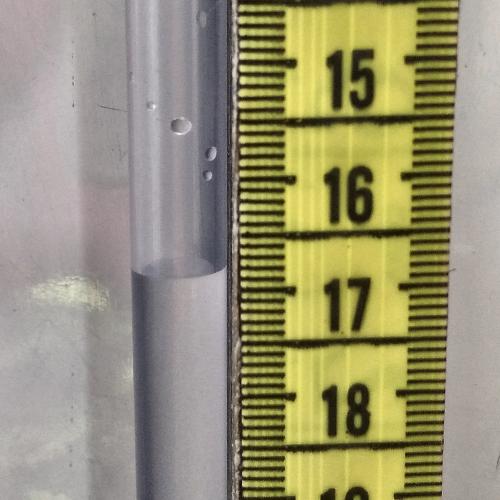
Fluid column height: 16.8 cm